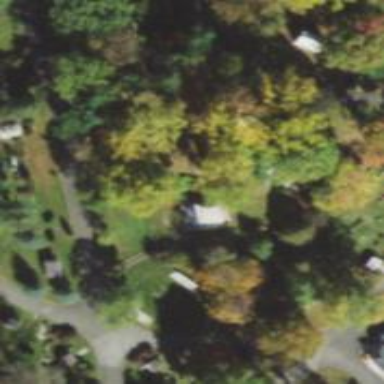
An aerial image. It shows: Mausoleum in the cemetery.